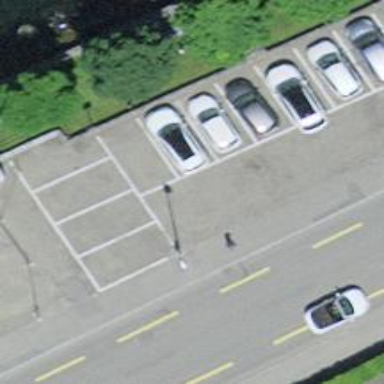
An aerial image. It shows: Parking area.